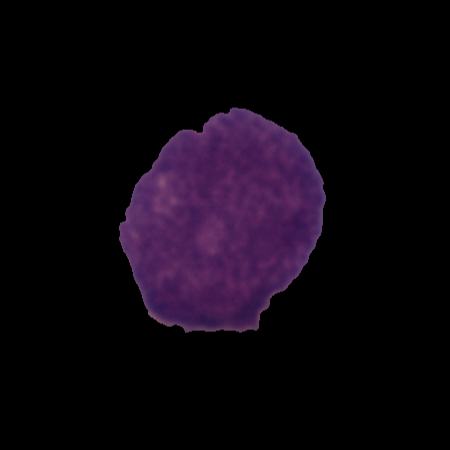
Label: cancer